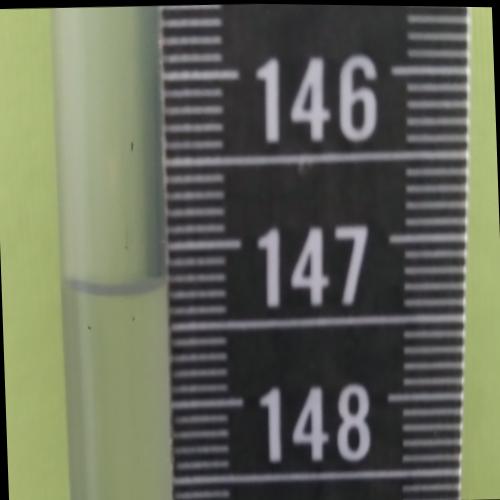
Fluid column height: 147.2 cm